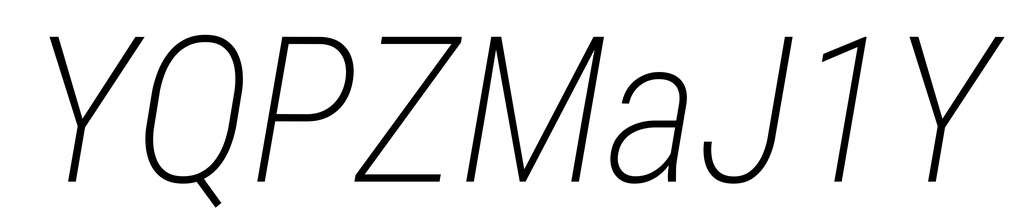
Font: Roboto-Italic_Condensed_ExtraLight_Italic